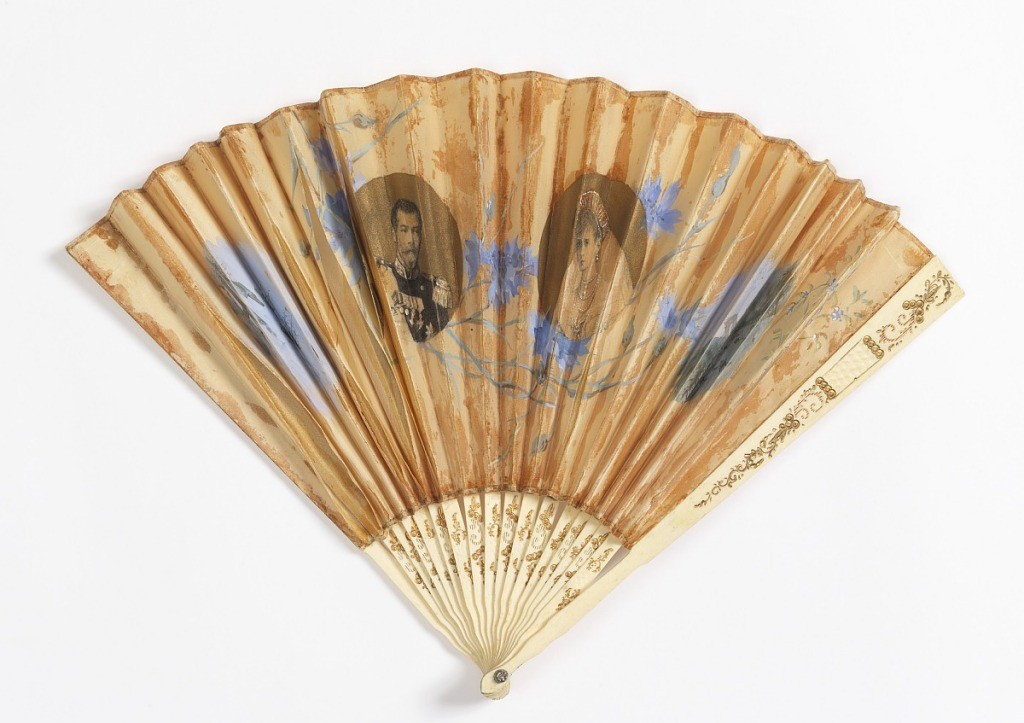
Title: Pleated fan and case
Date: late 19th century
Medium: Silk leaf painted with watercolor, pierced, carved and gilded ivory sticks, paste jewel at rivet
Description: Pleated fan. Silk leaf painted with watercolor commemorating the visit to Paris of Czar Nicholas II and the Czarina in 1896. The rest of the leaf painted with sprays of cornflowers. Pierced, carved and gilded ivory sticks. Paste jewel at rivet.